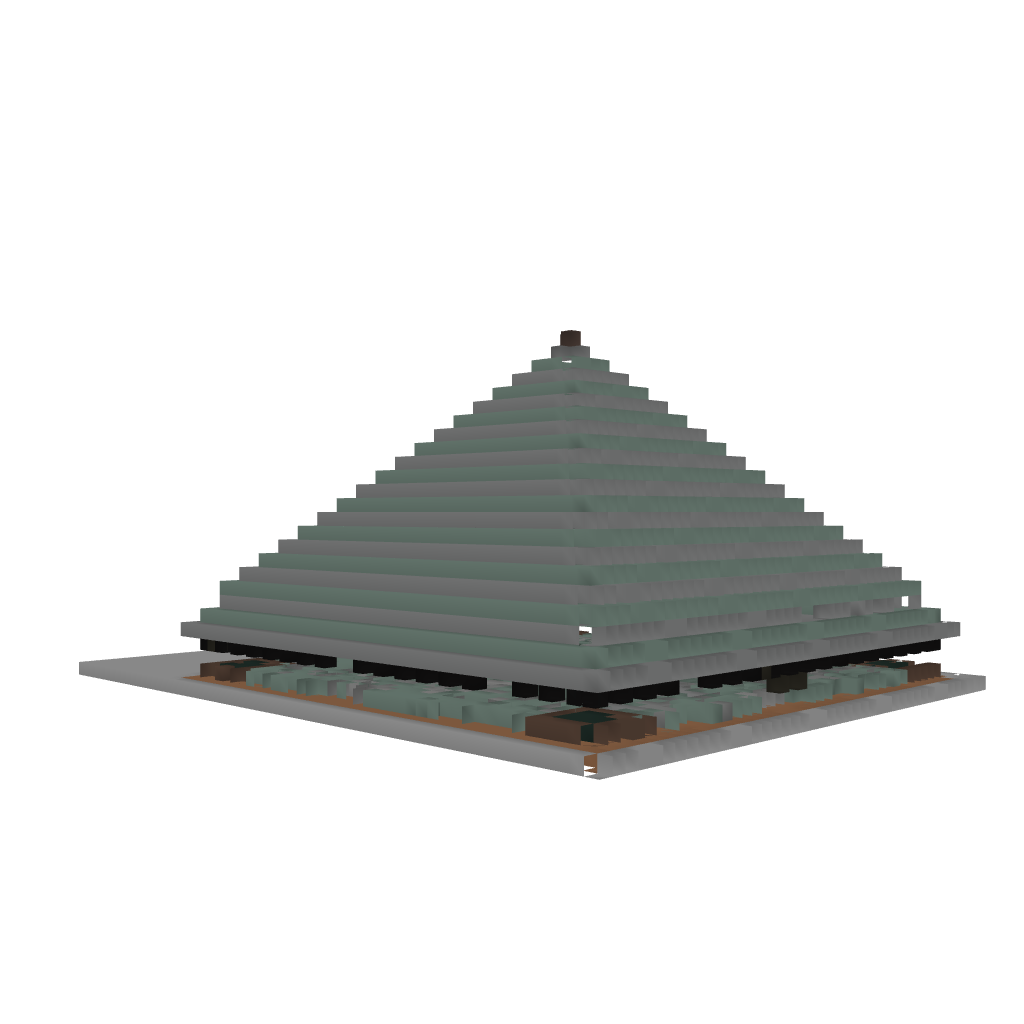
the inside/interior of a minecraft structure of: The Hostile Mob Temple